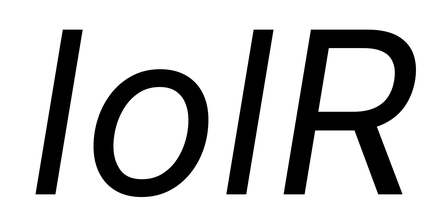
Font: Inter-Italic_Italic